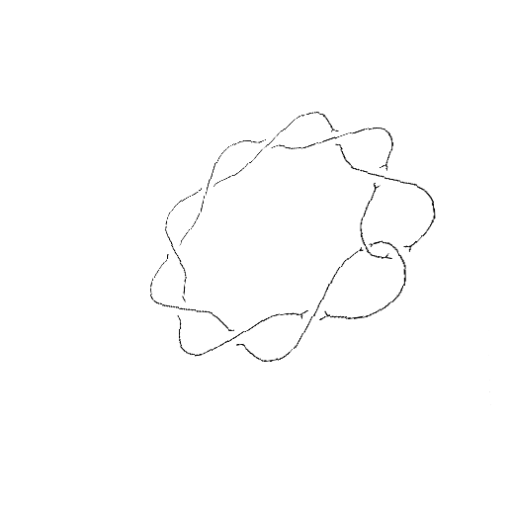
Crossing number: 10